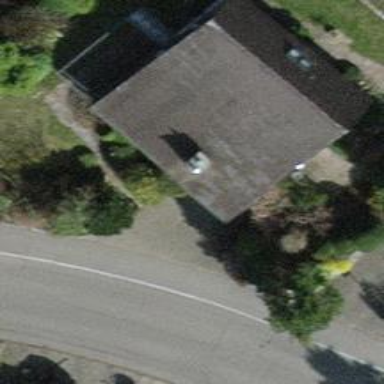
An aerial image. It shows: Detached building.